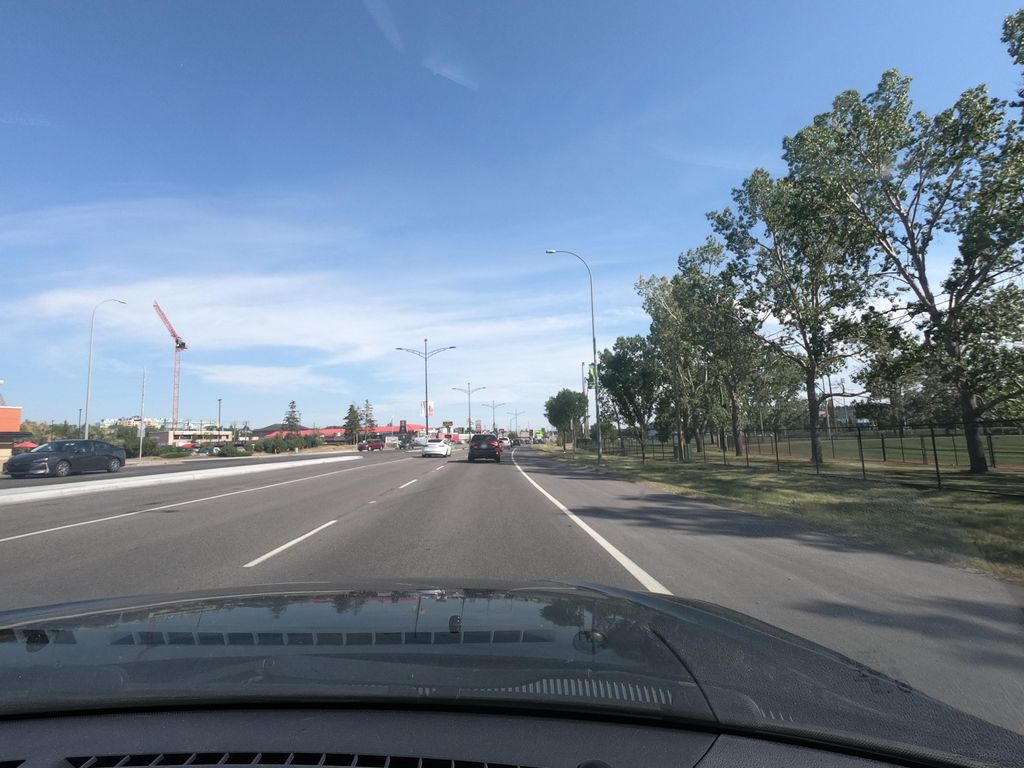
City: calgary